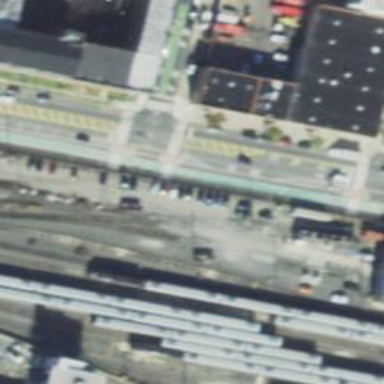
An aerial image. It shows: Railway yard used for servicing trains.